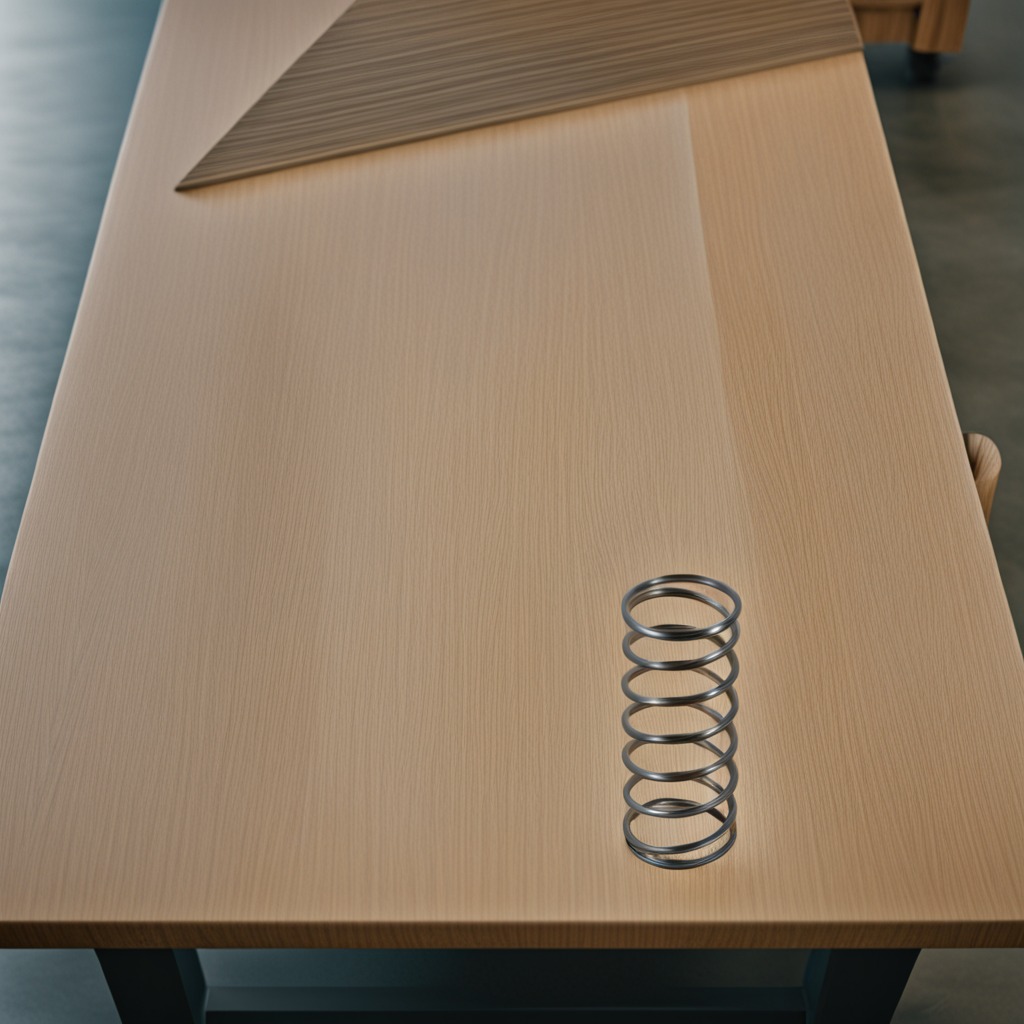
A coiled metal spring is lying on a workbench inside a coastal fishing gear workshop.